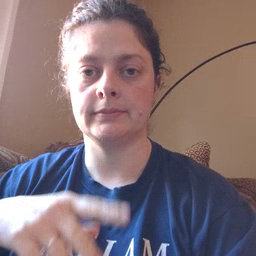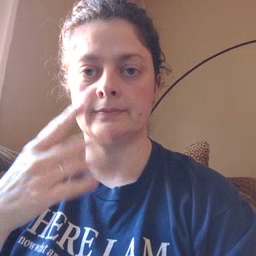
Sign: TV